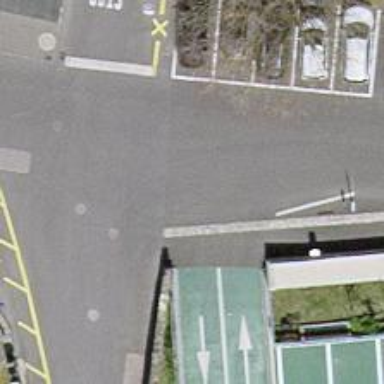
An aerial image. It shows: Parking available on the street side.